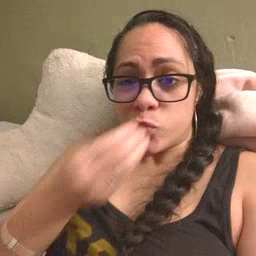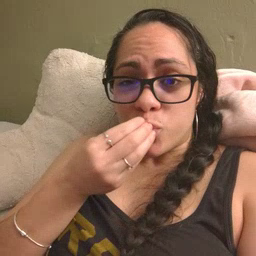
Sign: food